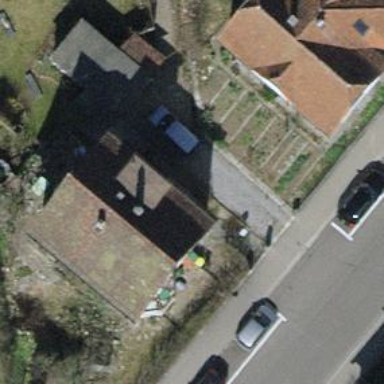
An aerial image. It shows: Detached building with tiled roof.